Question: I realize there are other questions on SO regarding animations and progressbars, but they seem to revolve around getting rid of the animation drawn on top of the progress bar, ie. the highlight that travels over it.
What I want to do is to get rid of the animation that is used when I set the new value of the progress bar. The problem I have now is that the action that is running completes and then the progress bar continues to increase up to their max position the action has completed.
In other words, if I set the Value property of the progressbar to 50, I want it to travel to the halfway position (if max is 100) immediately, not slowly build up the progressbar to that position as it does now.
If there is indeed a question on SO that already deals with this, just close as duplicate and I'll happily delete it, but I could not find any.
This is the one I found: <URL>, and it deals with the highlight that is animated, and that's not what I'm talking about.
Here's a simple <URL> demo that shows the problem:
'''
void Main()
{
using (var fm = new Form())
{
var bt = new Button
{
Text = "Start",
Location = new Point(8, 8),
Parent = fm,
};
var pb = new ProgressBar
{
Top = bt.Top + bt.Height + 8,
Width = fm.ClientRectangle.Width - 16,
Left = 8,
Parent = fm
};
bt.Click += (s, e) =>
{
bt.Enabled = false;
Thread t = new Thread(new ThreadStart(() =>
{
Thread.Sleep(1000);
bt.BeginInvoke(new Action(() => { pb.Value = 50; }));
Thread.Sleep(1000);
bt.BeginInvoke(new Action(() => { pb.Value = 100; }));
bt.BeginInvoke(new Action(() => { bt.Enabled = true; }));
}));
t.Start();
};
fm.ShowDialog();
}
}
'''
This is Windows 7, Glass theme, so yes, I bet this is specific to 7 or possibly also Vista.
Here's a GIF-animation that shows the problem, the project from above. You can see that as soon as the button becomes enabled, 1 second after the halfway mark has been set, the progressbar animates up to 100%, the button has become enabled.
As you can see above, setting the button back to enabled and setting the progressbar to 100 is done "at the same time". Basically, I don't want the progressive buildup of the progressbar, I want it to jump directly to 50% and then to 100% at the same time as the button becomes enabled.

---
In response to David Heffernan's answer, this is how I changed the above code:
'''
bt.BeginInvoke(new Action(() => { pb.Value = 51; pb.Value = 50; }));
Thread.Sleep(1000);
bt.BeginInvoke(new Action(() => { pb.Maximum = 101; pb.Value = 101;
pb.Maximum = 100; pb.Value = 100; }));
'''
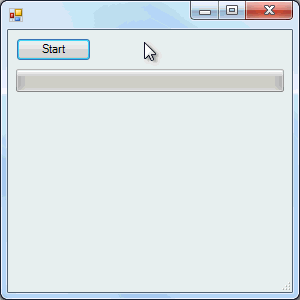
Answer: This animation was introduced in Vista with the Aero theme.
There is a workaround though. If you move the progress backwards, the animation is not shown. So if you want it to advance by 50 instantly, increment Value by 51, then immediately decrement by 1.
You get into strife when close to 100% because you can't set Value to 101 (I'm assuming Maximum is set to 100). Instead set Maximum to 1000, say, increase to 1000, decrease to 999, and then move back to 1000.
Anyway, it's kind of weird, but it does have the benefit of giving you the desired effect!